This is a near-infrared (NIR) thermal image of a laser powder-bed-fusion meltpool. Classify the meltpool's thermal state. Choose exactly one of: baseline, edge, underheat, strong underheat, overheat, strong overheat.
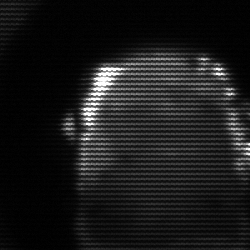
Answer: baseline